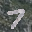
Label: 7